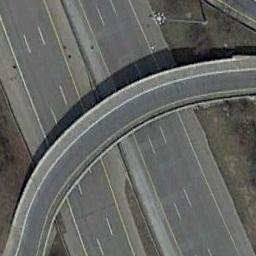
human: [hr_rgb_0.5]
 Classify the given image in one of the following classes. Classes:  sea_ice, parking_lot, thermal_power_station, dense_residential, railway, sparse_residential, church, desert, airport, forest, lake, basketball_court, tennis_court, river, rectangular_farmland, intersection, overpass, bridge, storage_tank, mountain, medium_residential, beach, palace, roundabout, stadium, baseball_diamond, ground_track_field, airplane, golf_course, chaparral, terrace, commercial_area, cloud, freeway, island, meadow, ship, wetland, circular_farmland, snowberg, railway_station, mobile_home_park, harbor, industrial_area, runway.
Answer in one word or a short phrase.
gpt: overpass